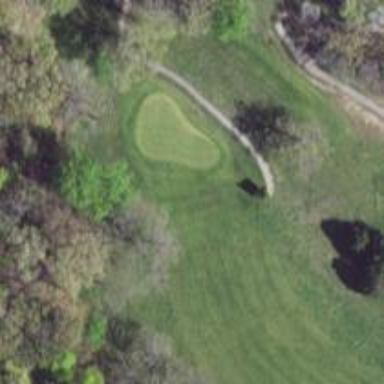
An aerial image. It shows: Golf hole.